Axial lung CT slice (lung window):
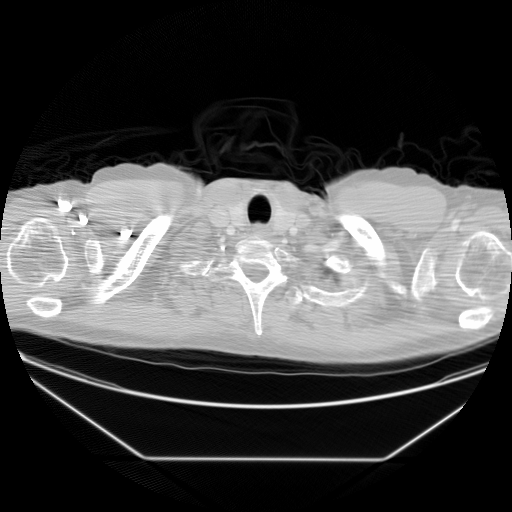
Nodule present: no